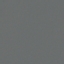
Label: SeaLake